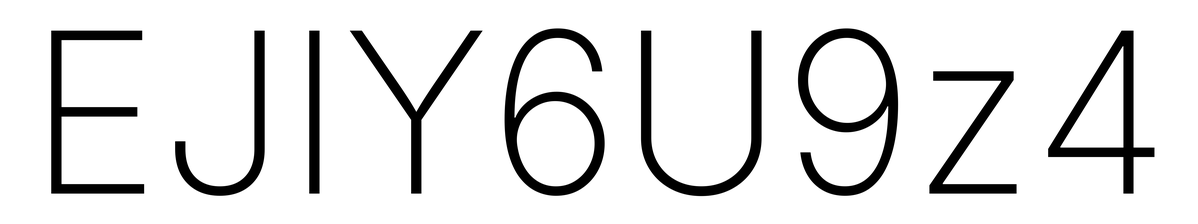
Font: Inter_ExtraLight